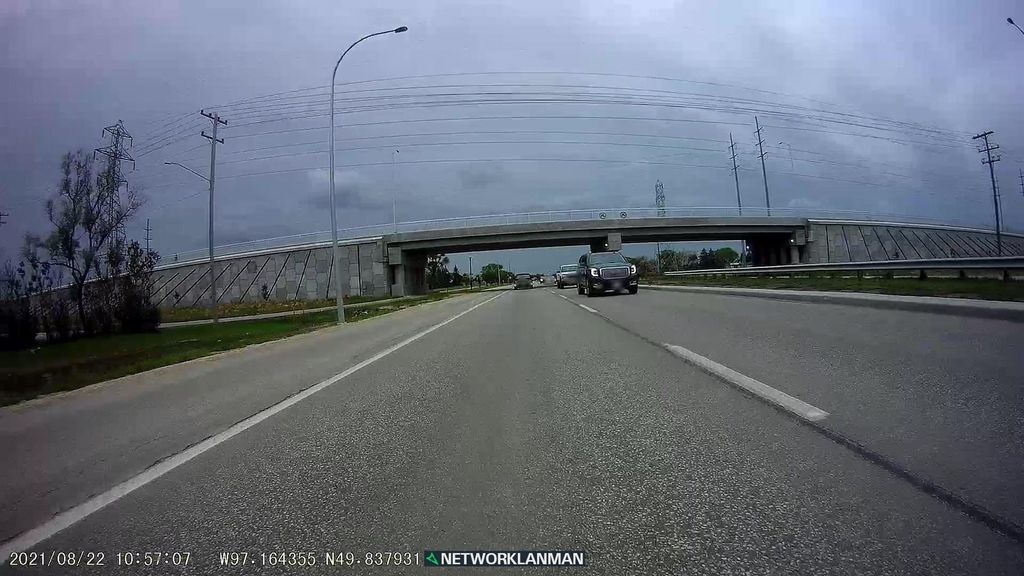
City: winnipeg